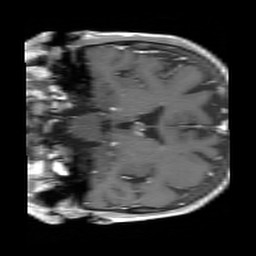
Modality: T1w
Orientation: coronal
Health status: ill
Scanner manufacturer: siemens
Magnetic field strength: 3 T
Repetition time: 0.363 s
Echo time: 0.00266 s